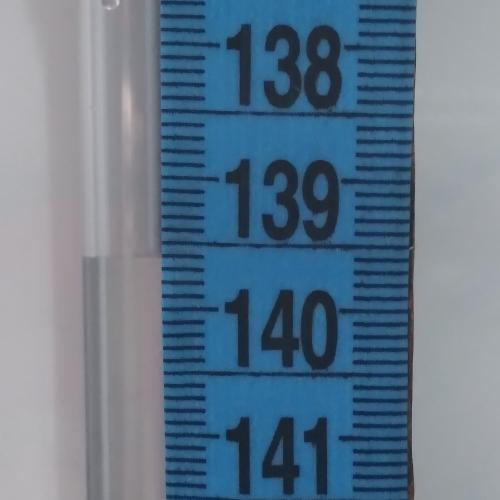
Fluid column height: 139.6 cm